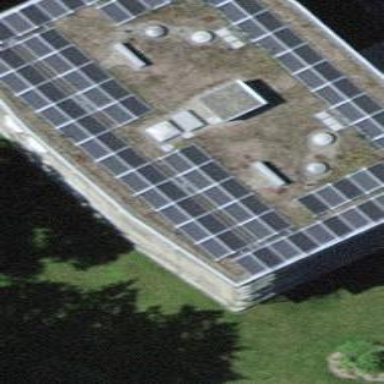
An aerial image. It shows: Solar power generator with photovoltaic panels.